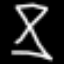
Label: hourglass